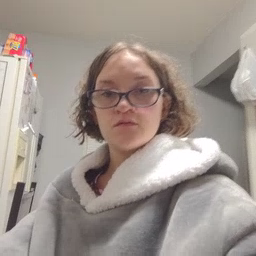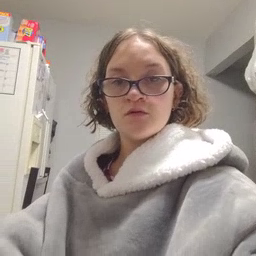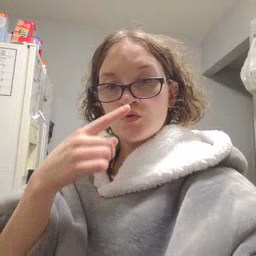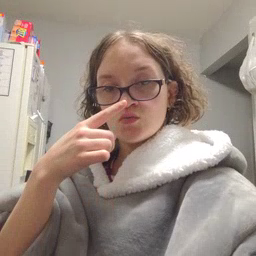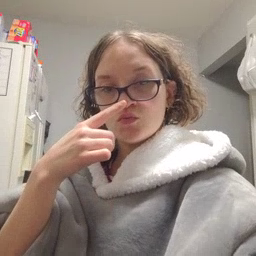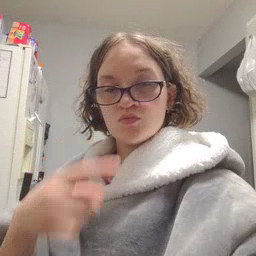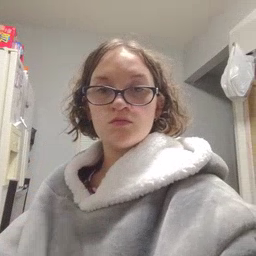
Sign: nose